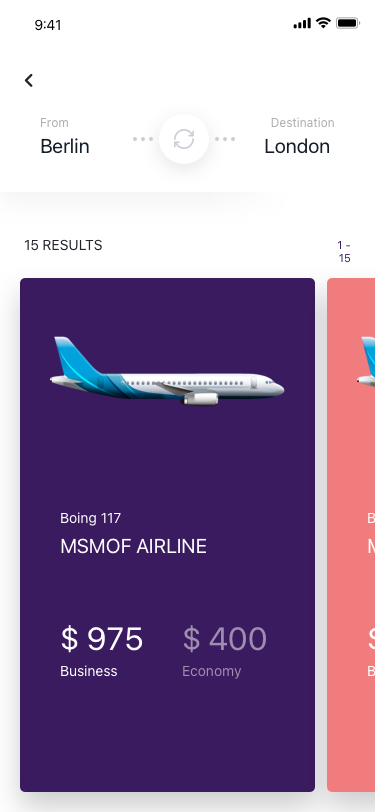
Text in this UI design:
$ 975
Business
$ 400
Economy
MSMOF AIRLINE
Boing 117
$ 975
Business
MSMOF AIRLINE
Boing 117
Berlin
From
London
Destination
9:41

1 - 15
15 RESULTS